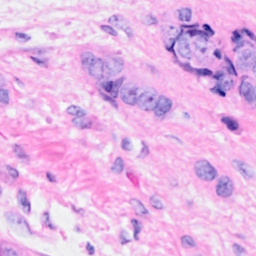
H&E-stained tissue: Breast